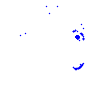
Particle: kaon